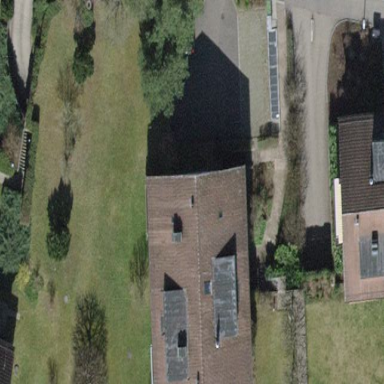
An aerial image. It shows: Building with gabled roof made of roof tiles.